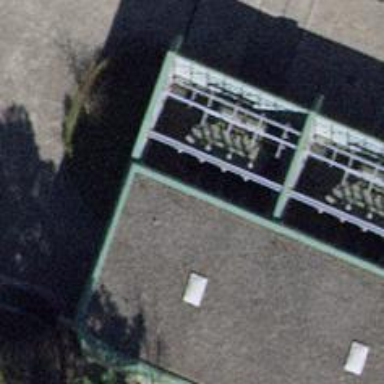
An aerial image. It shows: Outdoor transformer.